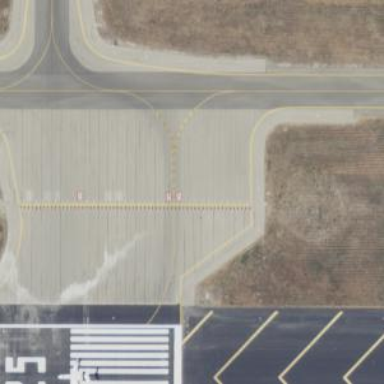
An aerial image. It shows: Image of taxiway at airport.